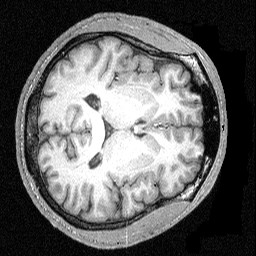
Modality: T1w
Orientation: axial
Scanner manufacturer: siemens
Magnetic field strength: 3 T
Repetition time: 1.54 s
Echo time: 0.00304 s